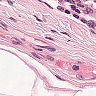
Metastatic tissue present: no